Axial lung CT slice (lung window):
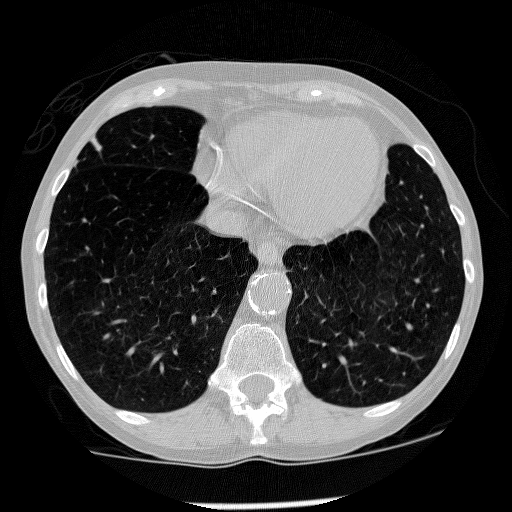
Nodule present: no